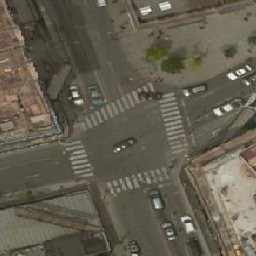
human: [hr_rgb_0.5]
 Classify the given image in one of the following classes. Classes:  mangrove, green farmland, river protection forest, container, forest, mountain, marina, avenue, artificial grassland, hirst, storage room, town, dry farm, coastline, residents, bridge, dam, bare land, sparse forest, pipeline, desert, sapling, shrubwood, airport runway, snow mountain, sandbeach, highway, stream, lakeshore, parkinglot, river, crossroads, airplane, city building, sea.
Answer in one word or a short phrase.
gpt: crossroads